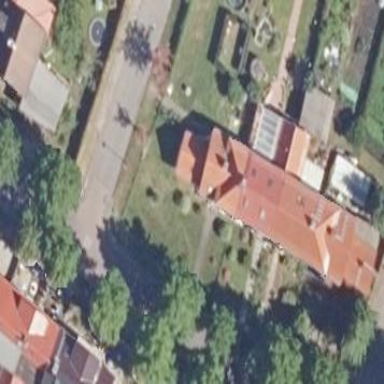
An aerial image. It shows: Terrace building.